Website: bh-photo
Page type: customer-info-address
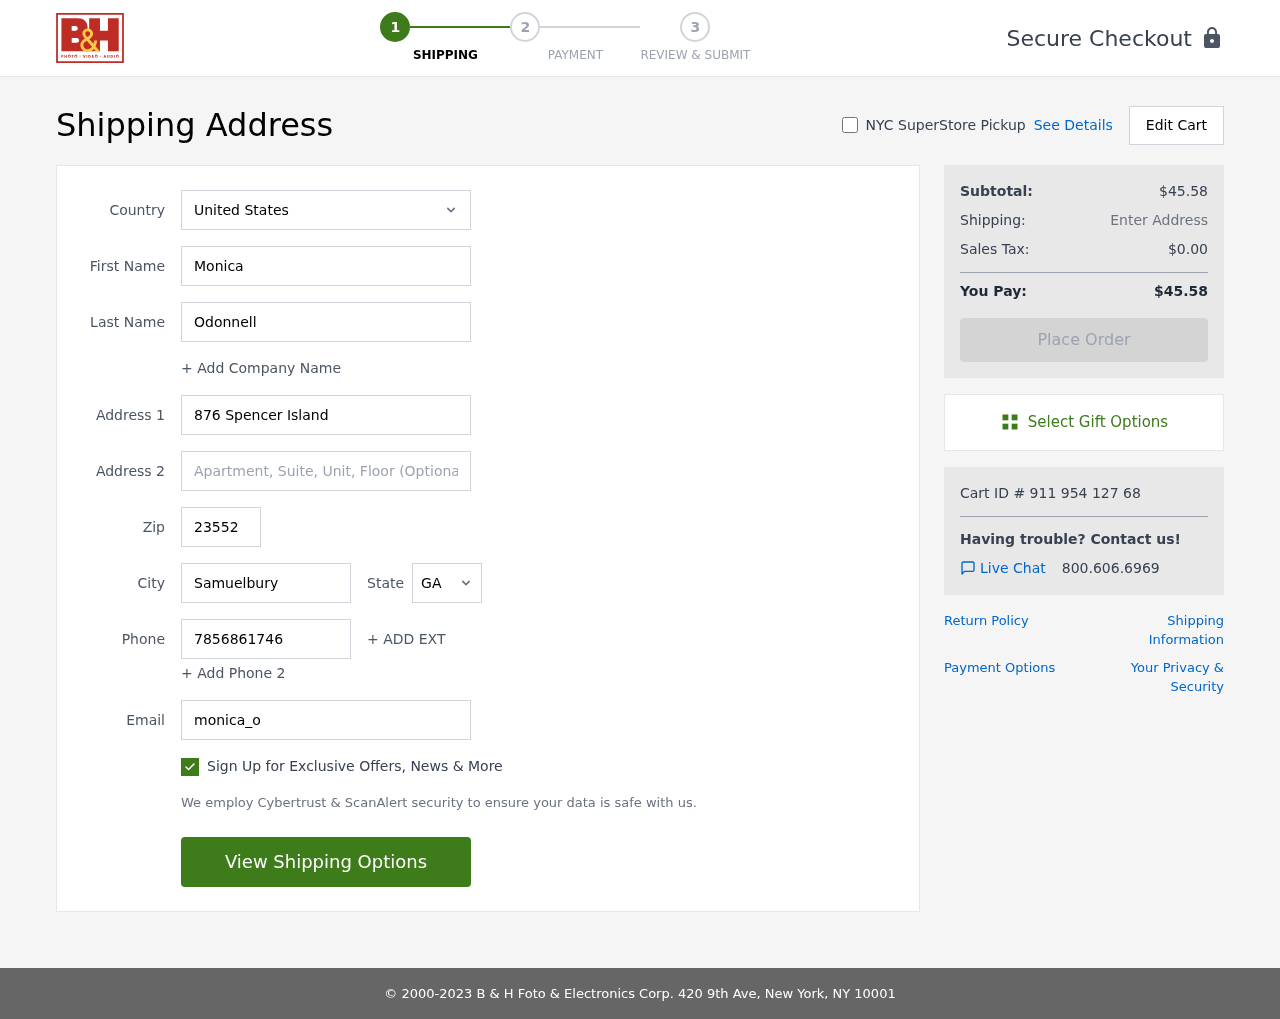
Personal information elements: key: PII_CITY
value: Samuelbury
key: PII_COUNTRY
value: United States
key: PII_EMAIL
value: monica_odonnell@yahoo.com
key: PII_FIRSTNAME
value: Monica
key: PII_LASTNAME
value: Odonnell
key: PII_PHONE
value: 7856861746
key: PII_POSTCODE
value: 23552
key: PII_STATE_ABBR
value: GA
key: PII_STREET
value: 876 Spencer Island
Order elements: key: ORDER_SUBTOTAL
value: $45.58
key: ORDER_TAX
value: $0.00
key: ORDER_TOTAL
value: $45.58
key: ORDER_ID
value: Cart ID # 911 954 127 68